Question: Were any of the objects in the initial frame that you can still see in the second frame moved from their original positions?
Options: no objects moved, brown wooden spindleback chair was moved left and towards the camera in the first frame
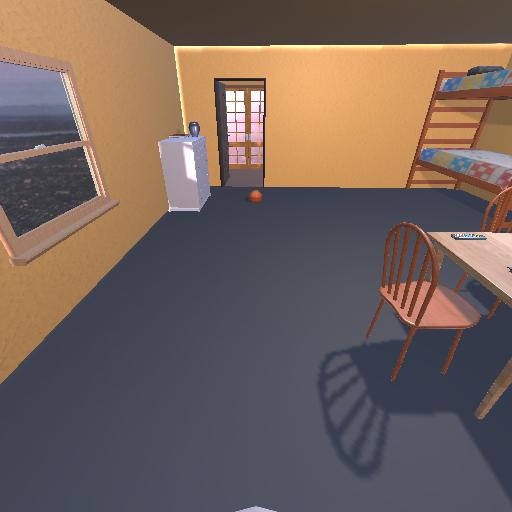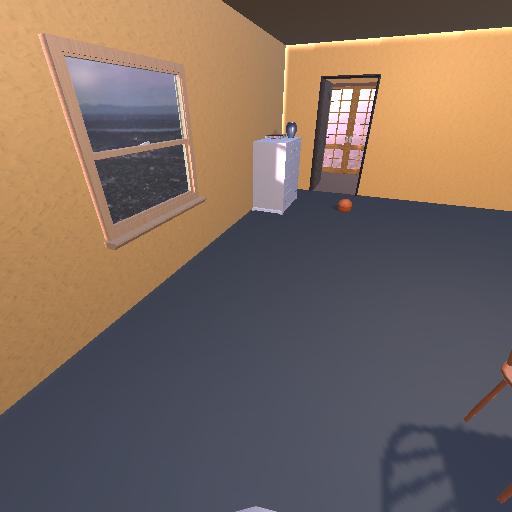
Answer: no objects moved